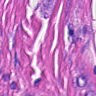
Metastatic tissue present: yes